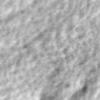
Label: no_change